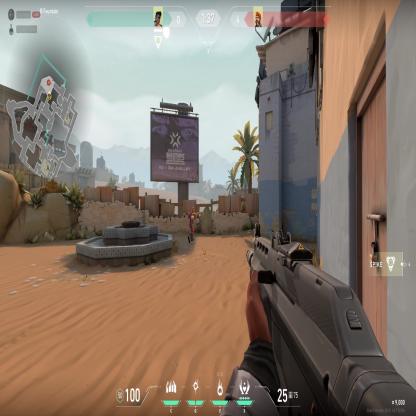
Label: enemy